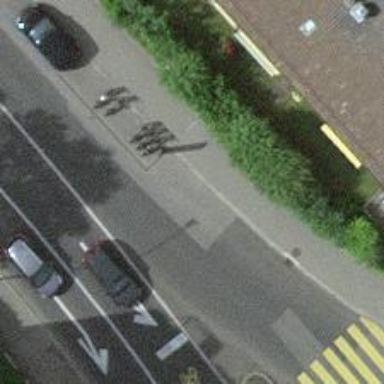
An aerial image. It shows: Bicycle rental facility.